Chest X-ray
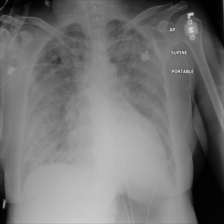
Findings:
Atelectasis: negative
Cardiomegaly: negative
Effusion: negative
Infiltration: negative
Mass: negative
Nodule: negative
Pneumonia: negative
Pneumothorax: negative
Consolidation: negative
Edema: negative
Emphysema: negative
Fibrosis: negative
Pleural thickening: negative
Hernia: negative